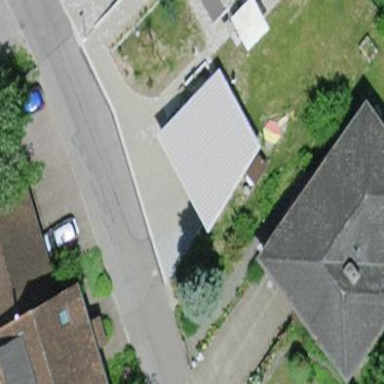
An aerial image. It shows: View of roof of building.